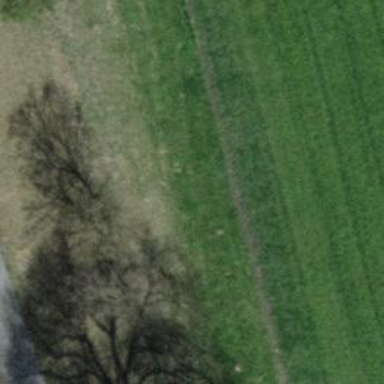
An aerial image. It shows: Beautiful tree in nature.